Interaction volume radius: 5 \u00c5
Interaction volume height: 10 \u00c5
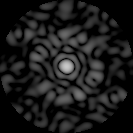
Disorder parameter: 0.8387